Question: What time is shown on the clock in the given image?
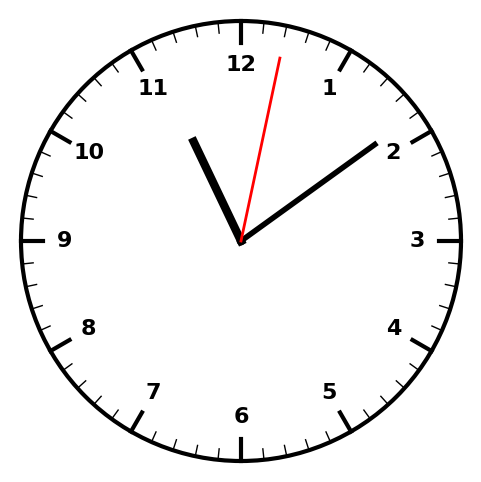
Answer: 11:09:02